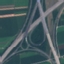
Label: Highway